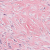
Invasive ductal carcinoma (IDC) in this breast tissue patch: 1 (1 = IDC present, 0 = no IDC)